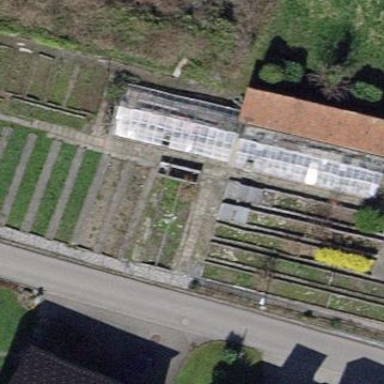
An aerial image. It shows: Greenhouse.